Question: As I have a web form I need to fill in repeatedly, can I construct a Java or C# program to populate the form automatically? For example below is a sample contact us form, I wish that when I click on the Java or C# program, the form could be filled in automatically. How to achieve this?

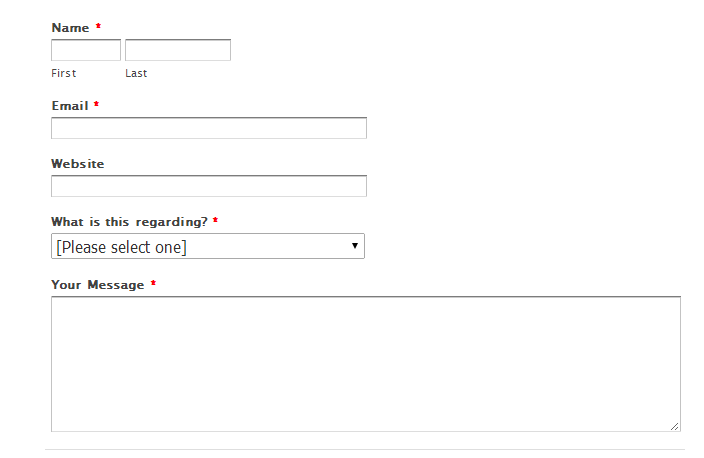
Answer: maybe you need to use some autotesting techology. For example: selenium (Java), watir (Ruby), watin (.net).
Those tool provide browser abstraction that help manipulate with page and controls on it.
There is little example:
'''
package selenium.example;
import org.openqa.selenium.By;
import org.openqa.selenium.WebDriver;
import org.openqa.selenium.WebElement;
import org.openqa.selenium.htmlunit.HtmlUnitDriver;
public class ExampleSearch {
public static void main(String[] args) {
WebDriver driver = new HtmlUnitDriver();
// Open Google
driver.get("http://www.google.com");
WebElement element = driver.findElement(By.name("q"));
element.sendKeys("selenium best practices");
// Send form with element
element.submit();
}
}
'''